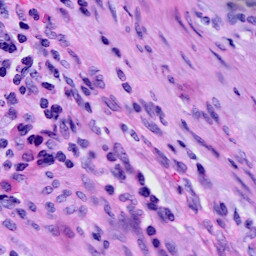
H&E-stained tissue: Cervix